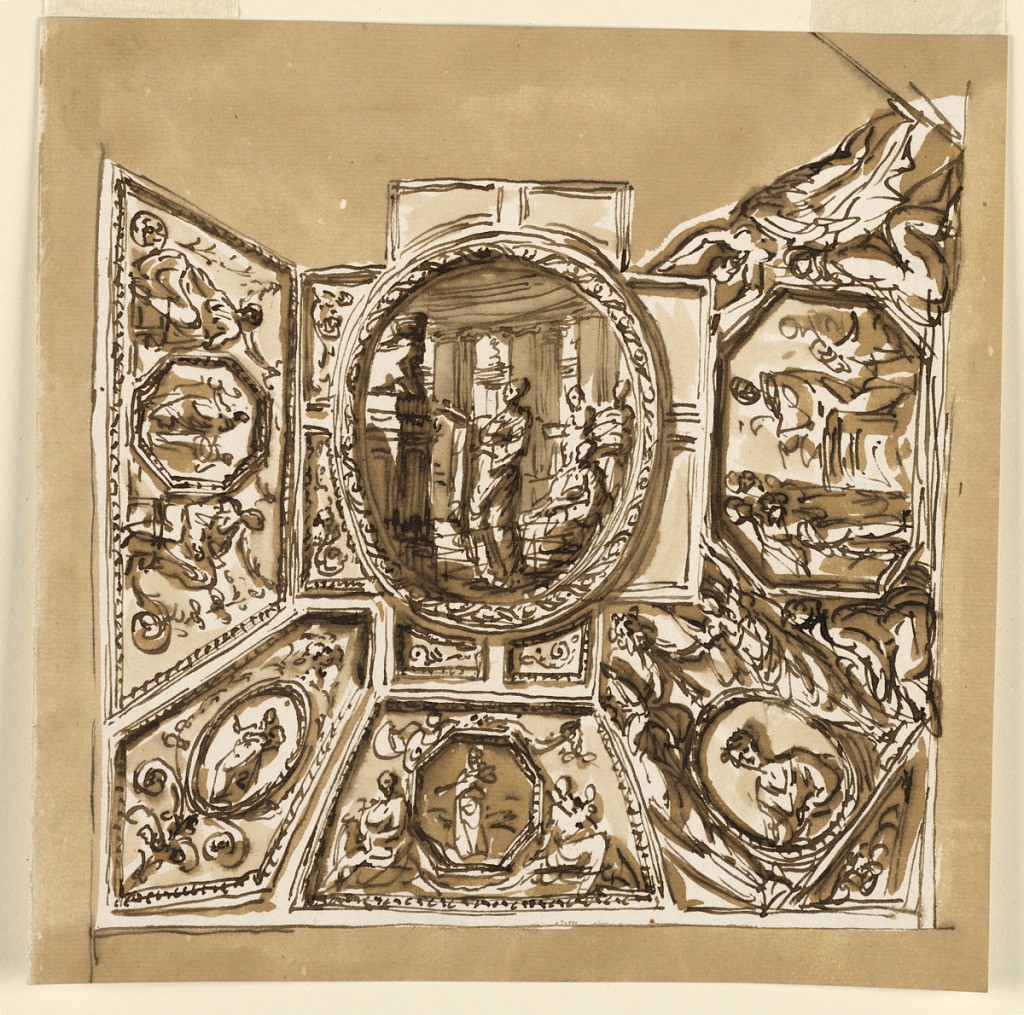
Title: Design for Ceiling Decoration
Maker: Giuseppe Barberi, Italian, 1746–1809
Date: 1746–1809
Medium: Pen and brown ink, brush and brown wash on off-white laid paper
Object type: Drawing
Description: Design for Ceiling Decoration.